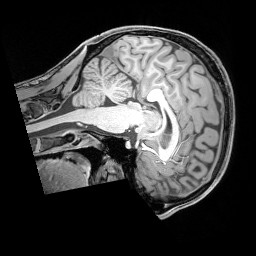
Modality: T1w
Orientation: sagittal
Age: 29
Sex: male
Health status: healthy
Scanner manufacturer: siemens
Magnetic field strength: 3 T
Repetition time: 1.65 s
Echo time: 0.00182 s